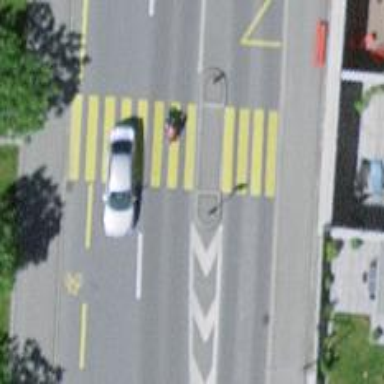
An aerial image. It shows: Uncontrolled road crossing with pedestrian island.